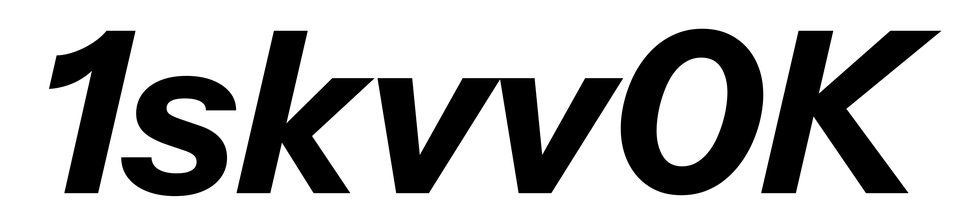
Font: InstrumentSans-Italic_Bold_Italic